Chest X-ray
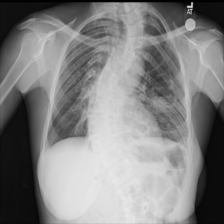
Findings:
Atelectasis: negative
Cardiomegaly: negative
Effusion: negative
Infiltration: negative
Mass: negative
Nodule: positive
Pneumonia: negative
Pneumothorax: negative
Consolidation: negative
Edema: negative
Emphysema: negative
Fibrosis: negative
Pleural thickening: negative
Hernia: negative